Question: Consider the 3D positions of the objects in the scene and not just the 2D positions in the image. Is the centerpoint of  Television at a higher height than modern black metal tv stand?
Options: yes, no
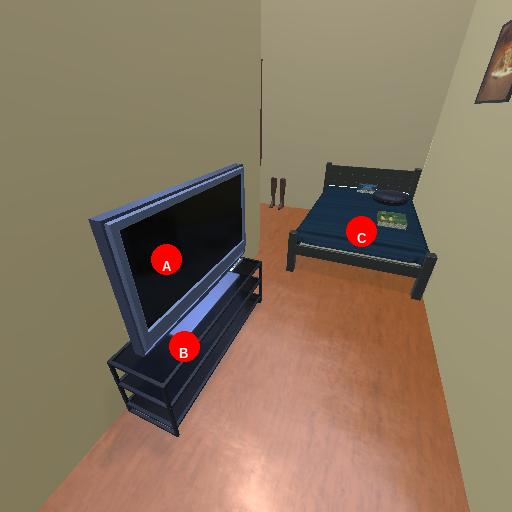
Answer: yes